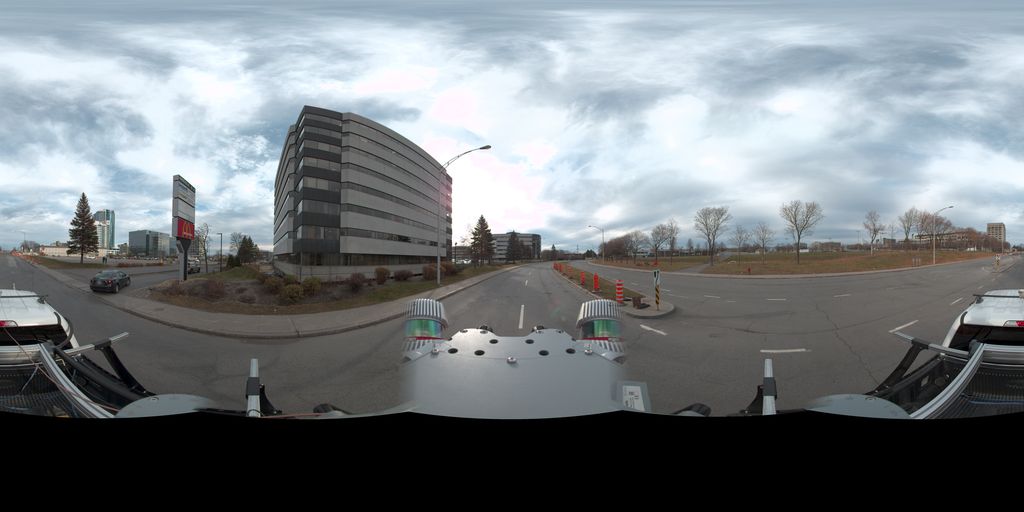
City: quebec_city